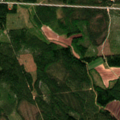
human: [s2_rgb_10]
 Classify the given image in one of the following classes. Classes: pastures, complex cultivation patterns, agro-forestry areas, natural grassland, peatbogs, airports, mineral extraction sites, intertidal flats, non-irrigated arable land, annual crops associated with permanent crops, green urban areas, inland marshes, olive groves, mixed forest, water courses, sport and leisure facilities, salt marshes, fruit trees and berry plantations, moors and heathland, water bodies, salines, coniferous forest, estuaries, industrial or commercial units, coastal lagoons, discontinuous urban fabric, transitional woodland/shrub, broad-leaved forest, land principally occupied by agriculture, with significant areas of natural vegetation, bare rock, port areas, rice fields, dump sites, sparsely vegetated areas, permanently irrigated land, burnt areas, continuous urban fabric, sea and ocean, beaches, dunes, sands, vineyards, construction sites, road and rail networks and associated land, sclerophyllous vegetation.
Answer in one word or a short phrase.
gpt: discontinuous urban fabric, non-irrigated arable land, coniferous forest, transitional woodland/shrub